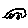
Label: car